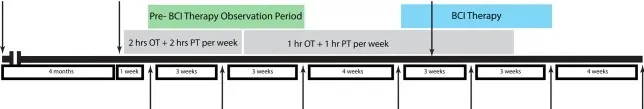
Therapy and assessment schedule.
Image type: chart (chart)